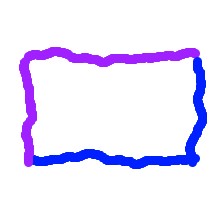
Shape: rectangle